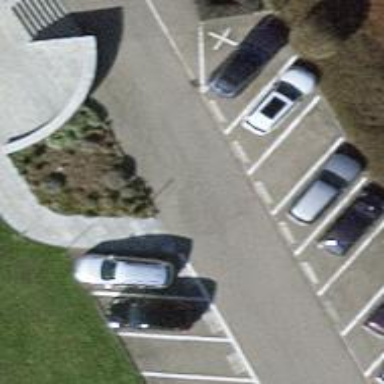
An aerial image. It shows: Road serving as parking aisle.